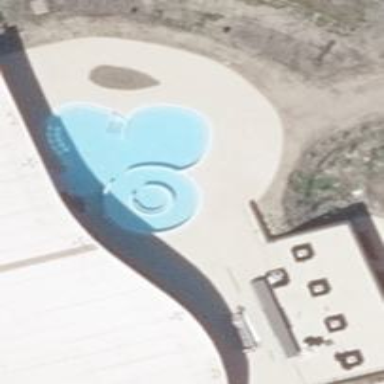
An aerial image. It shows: Swimming pool located in leisure land.